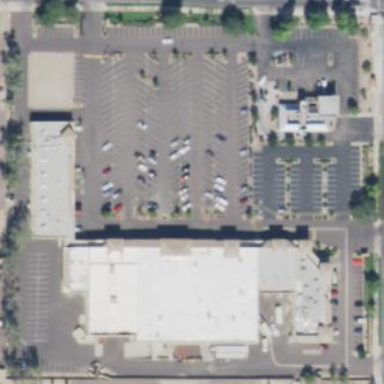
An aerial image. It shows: Retail area.